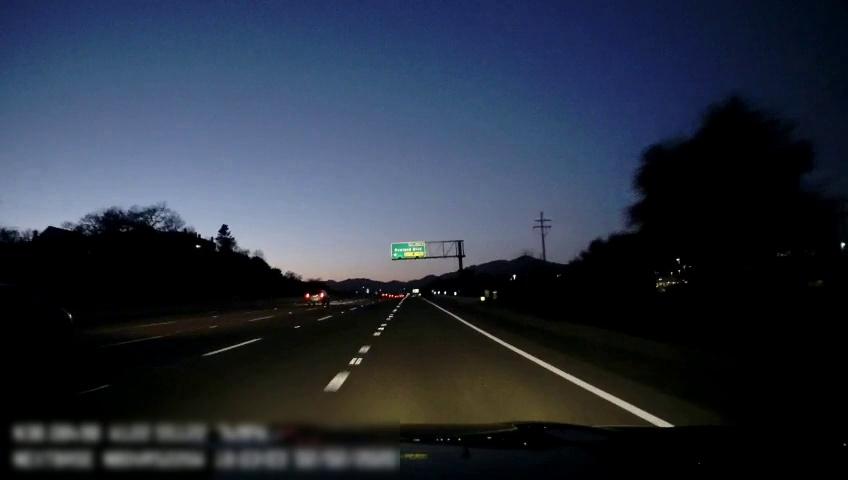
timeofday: Dusk/Dawn/Twilight
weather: Other
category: Drivable Space
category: Vehicles | SUV
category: Vehicles | SUV
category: Lanes | Alternate Lane
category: Lanes | Alternate Lane
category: Lanes | Alternate Lane
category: Lanes | Alternate Lane
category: Lanes | Alternate Lane
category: Lanes | Alternate Lane
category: Traffic | Signs